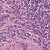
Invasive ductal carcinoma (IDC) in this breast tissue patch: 1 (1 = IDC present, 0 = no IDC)